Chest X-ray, PA view. Patient: 30 years old, sex F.
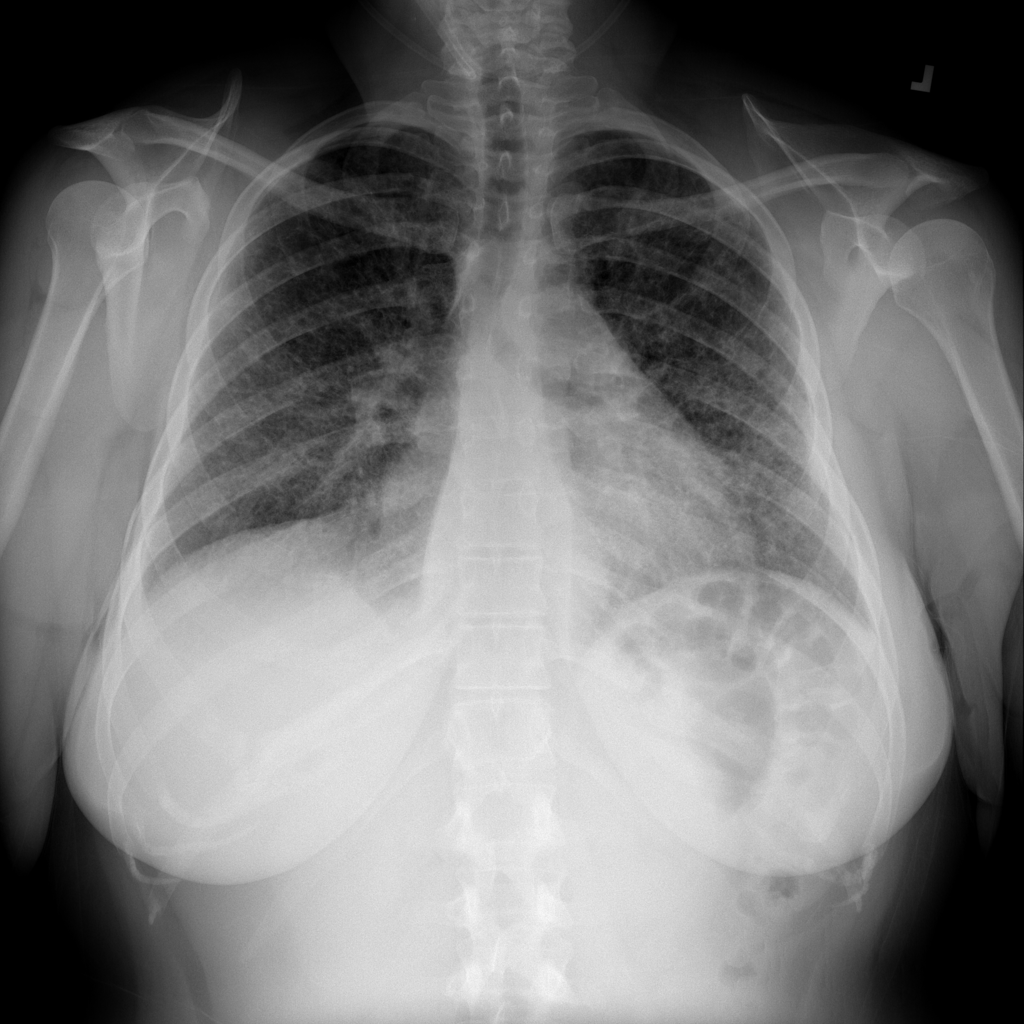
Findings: Pneumothorax